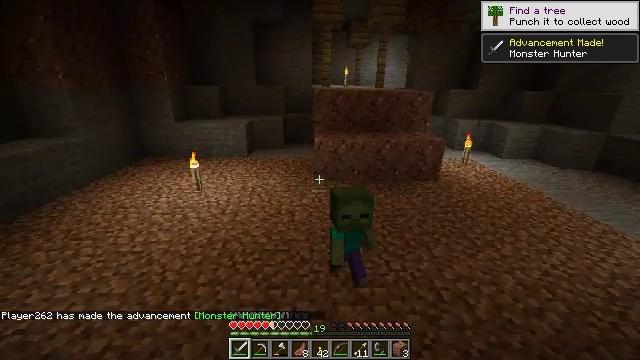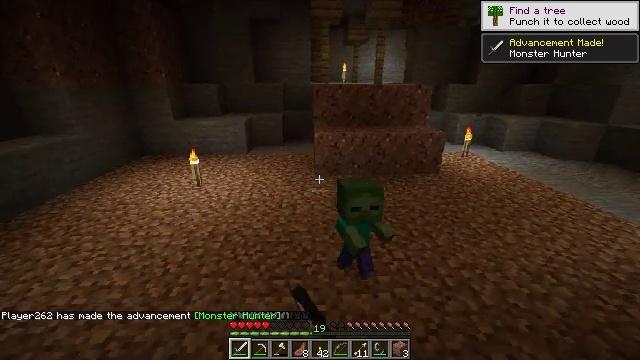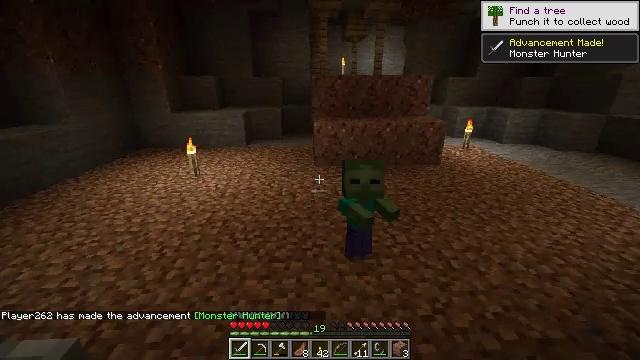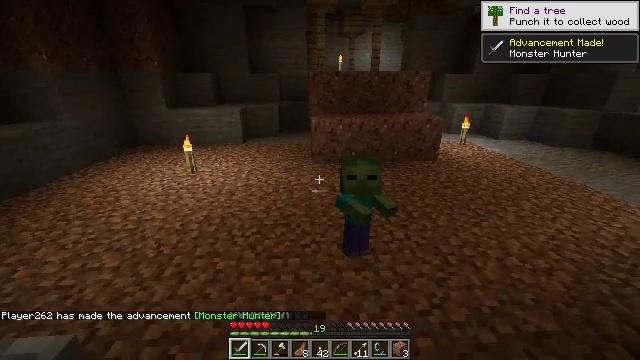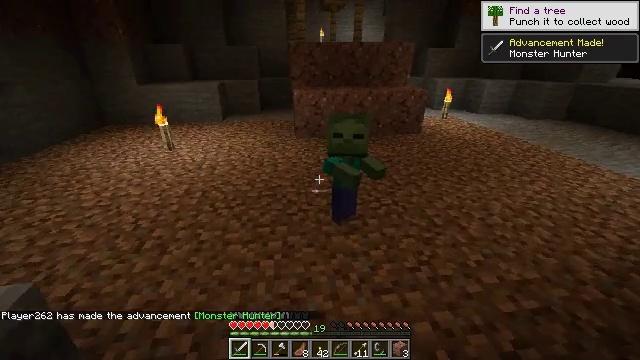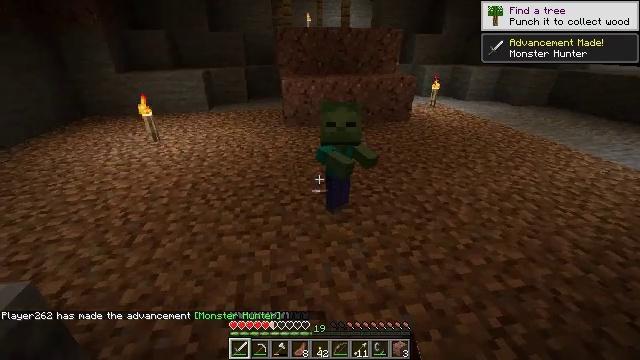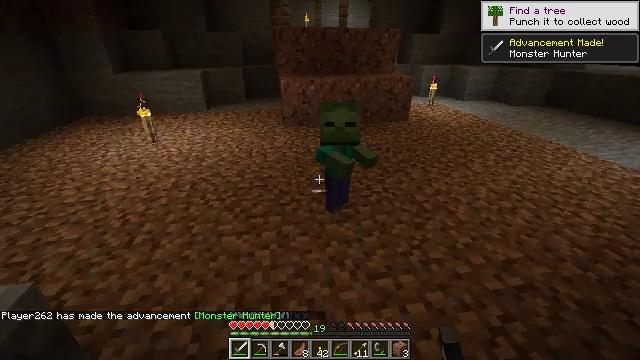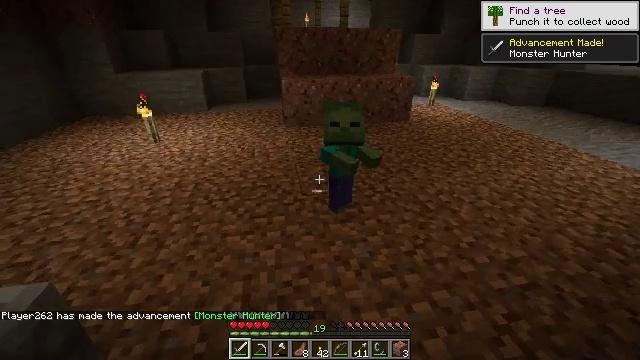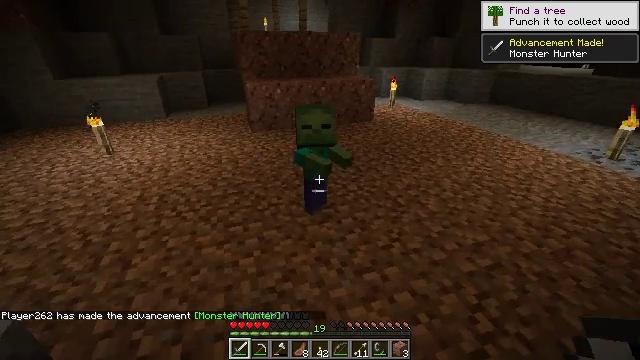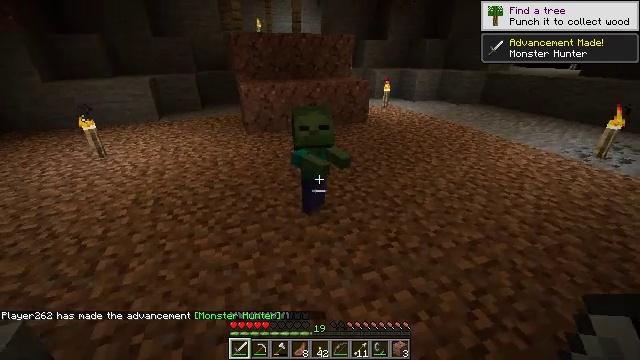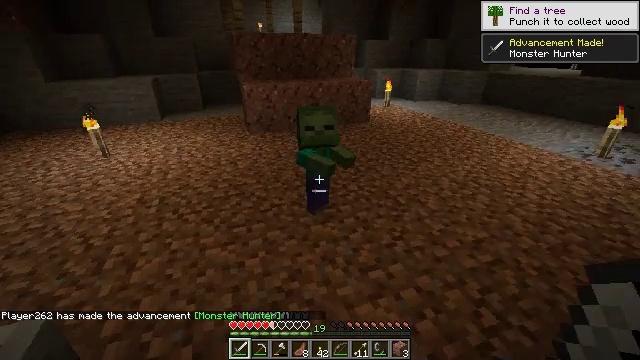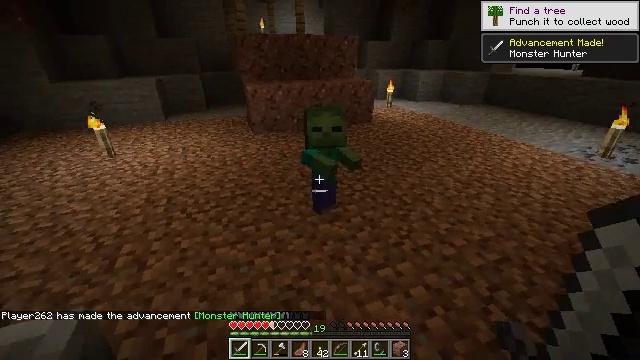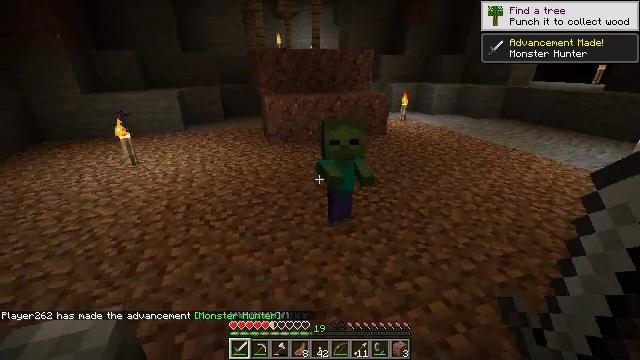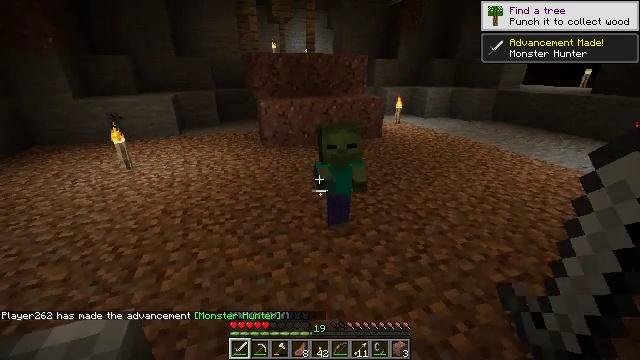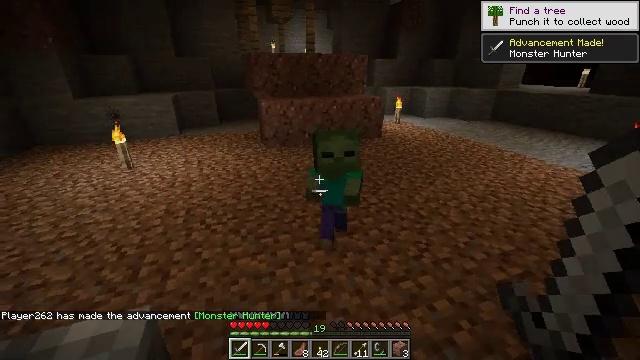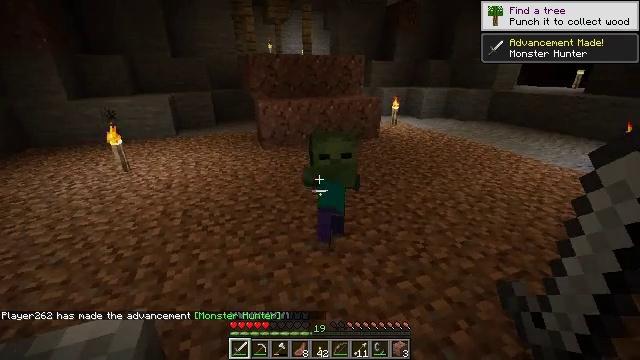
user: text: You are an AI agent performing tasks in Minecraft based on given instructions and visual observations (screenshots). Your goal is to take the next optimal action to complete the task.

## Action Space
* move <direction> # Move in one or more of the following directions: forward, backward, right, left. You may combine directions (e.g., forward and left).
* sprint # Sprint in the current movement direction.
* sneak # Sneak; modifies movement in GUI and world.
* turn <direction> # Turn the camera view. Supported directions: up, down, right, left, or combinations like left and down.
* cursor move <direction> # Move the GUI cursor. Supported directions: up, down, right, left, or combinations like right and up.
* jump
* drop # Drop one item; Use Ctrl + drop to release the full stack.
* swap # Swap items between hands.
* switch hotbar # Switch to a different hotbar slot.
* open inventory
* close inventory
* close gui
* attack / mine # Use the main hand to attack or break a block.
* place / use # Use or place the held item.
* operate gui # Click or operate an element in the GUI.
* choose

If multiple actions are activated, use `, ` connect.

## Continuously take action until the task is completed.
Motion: motion action
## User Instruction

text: Break the dirt block.
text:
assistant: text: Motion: attack / mine
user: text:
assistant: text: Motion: attack / mine
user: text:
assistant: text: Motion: move back, attack / mine
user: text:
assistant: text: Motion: move back, turn right and down, attack / mine
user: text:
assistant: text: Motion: move back, turn right and down, attack / mine
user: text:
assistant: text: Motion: move back, attack / mine
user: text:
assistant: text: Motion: move back, attack / mine
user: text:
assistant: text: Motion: move back, turn right, attack / mine
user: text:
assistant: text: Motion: move back, turn right, attack / mine
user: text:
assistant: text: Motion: move back, attack / mine
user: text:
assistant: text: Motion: move back, attack / mine
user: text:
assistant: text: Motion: move back, turn left and up, attack / mine
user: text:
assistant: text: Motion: move back, turn right, attack / mine
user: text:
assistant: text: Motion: move back, attack / mine
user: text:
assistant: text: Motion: move back, attack / mine
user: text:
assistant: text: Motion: move back, turn right and up, attack / mine
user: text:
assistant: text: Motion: move back, turn right and up
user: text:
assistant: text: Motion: move back
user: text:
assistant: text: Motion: no_op
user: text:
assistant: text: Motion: no_op
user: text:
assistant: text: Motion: no_op
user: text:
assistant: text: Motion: attack / mine
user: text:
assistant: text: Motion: turn left and down, attack / mine
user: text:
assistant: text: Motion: turn left and down, attack / mine
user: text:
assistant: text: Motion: attack / mine
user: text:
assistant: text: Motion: turn right and down, attack / mine
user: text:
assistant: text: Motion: turn right and down, attack / mine
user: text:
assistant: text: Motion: turn right and down, attack / mine
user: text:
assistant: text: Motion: attack / mine
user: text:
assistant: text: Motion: attack / mine